Question: I am trying to create an iphone application where I need an expandable UITextView. I am looking for something similar to a feature in contacts app for adding notes.

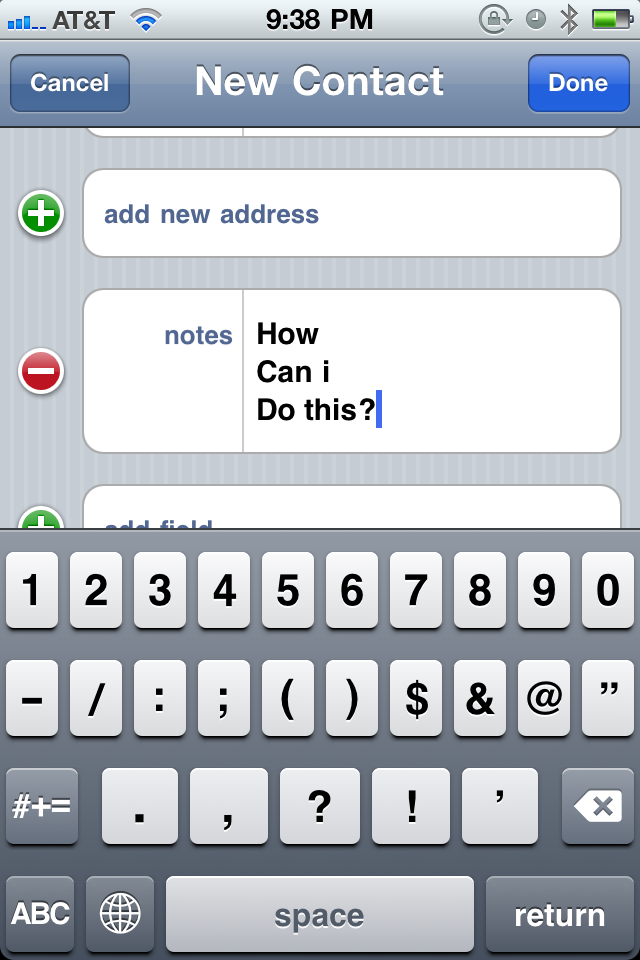
Answer: UITextView is a subclass of UIScrollView, so it should work to use the 'contentSize' property to find out the dimensions of the content and resize the view accordingly. To properly react as the user edits, you should be able to use the delegate's 'textViewDidChange:' method to trigger the size update.